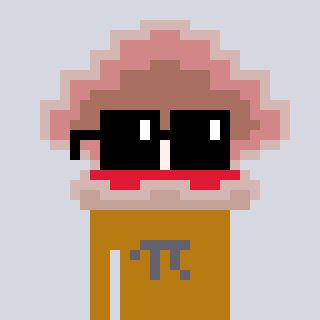
a pixel art character with square black sunglasses, a oyster-shaped head and a gold-colored body on a cool background